Interaction volume radius: 10 \u00c5
Interaction volume height: 25 \u00c5
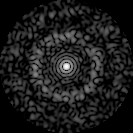
Disorder parameter: 0.8581